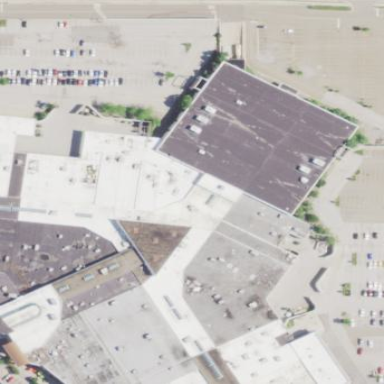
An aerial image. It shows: Clothing store.